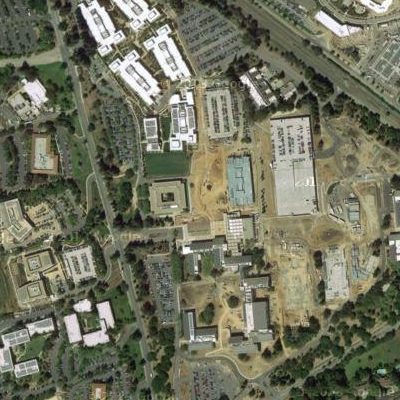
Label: cIndustry